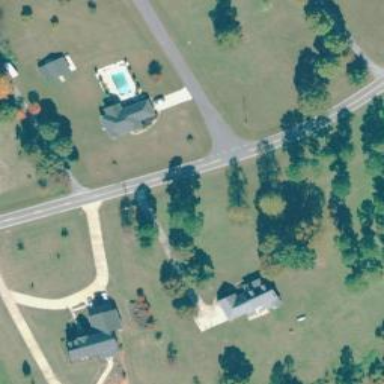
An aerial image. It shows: Driveway leading to service road.